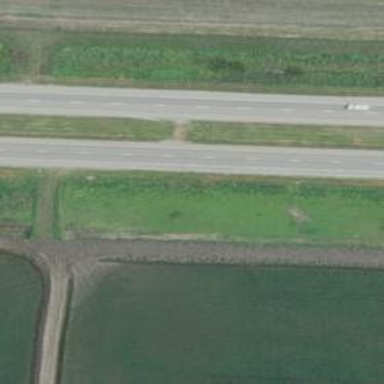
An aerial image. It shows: Primary highway with asphalt surface. It is dual carriageway.